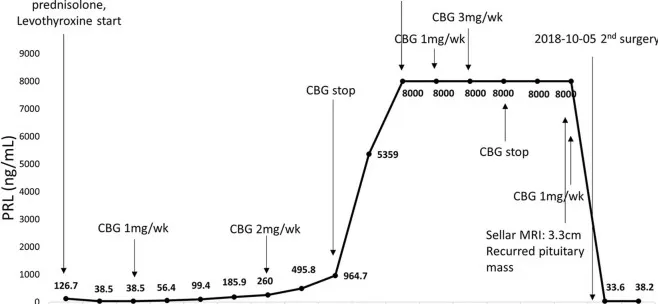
Serial changes in serum PRL levels from first surgery to second surgery. CBG, cabergoline.
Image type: chart (chart)